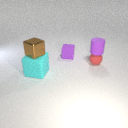
small purple rubber cylinder above small red rubber sphere